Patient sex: M
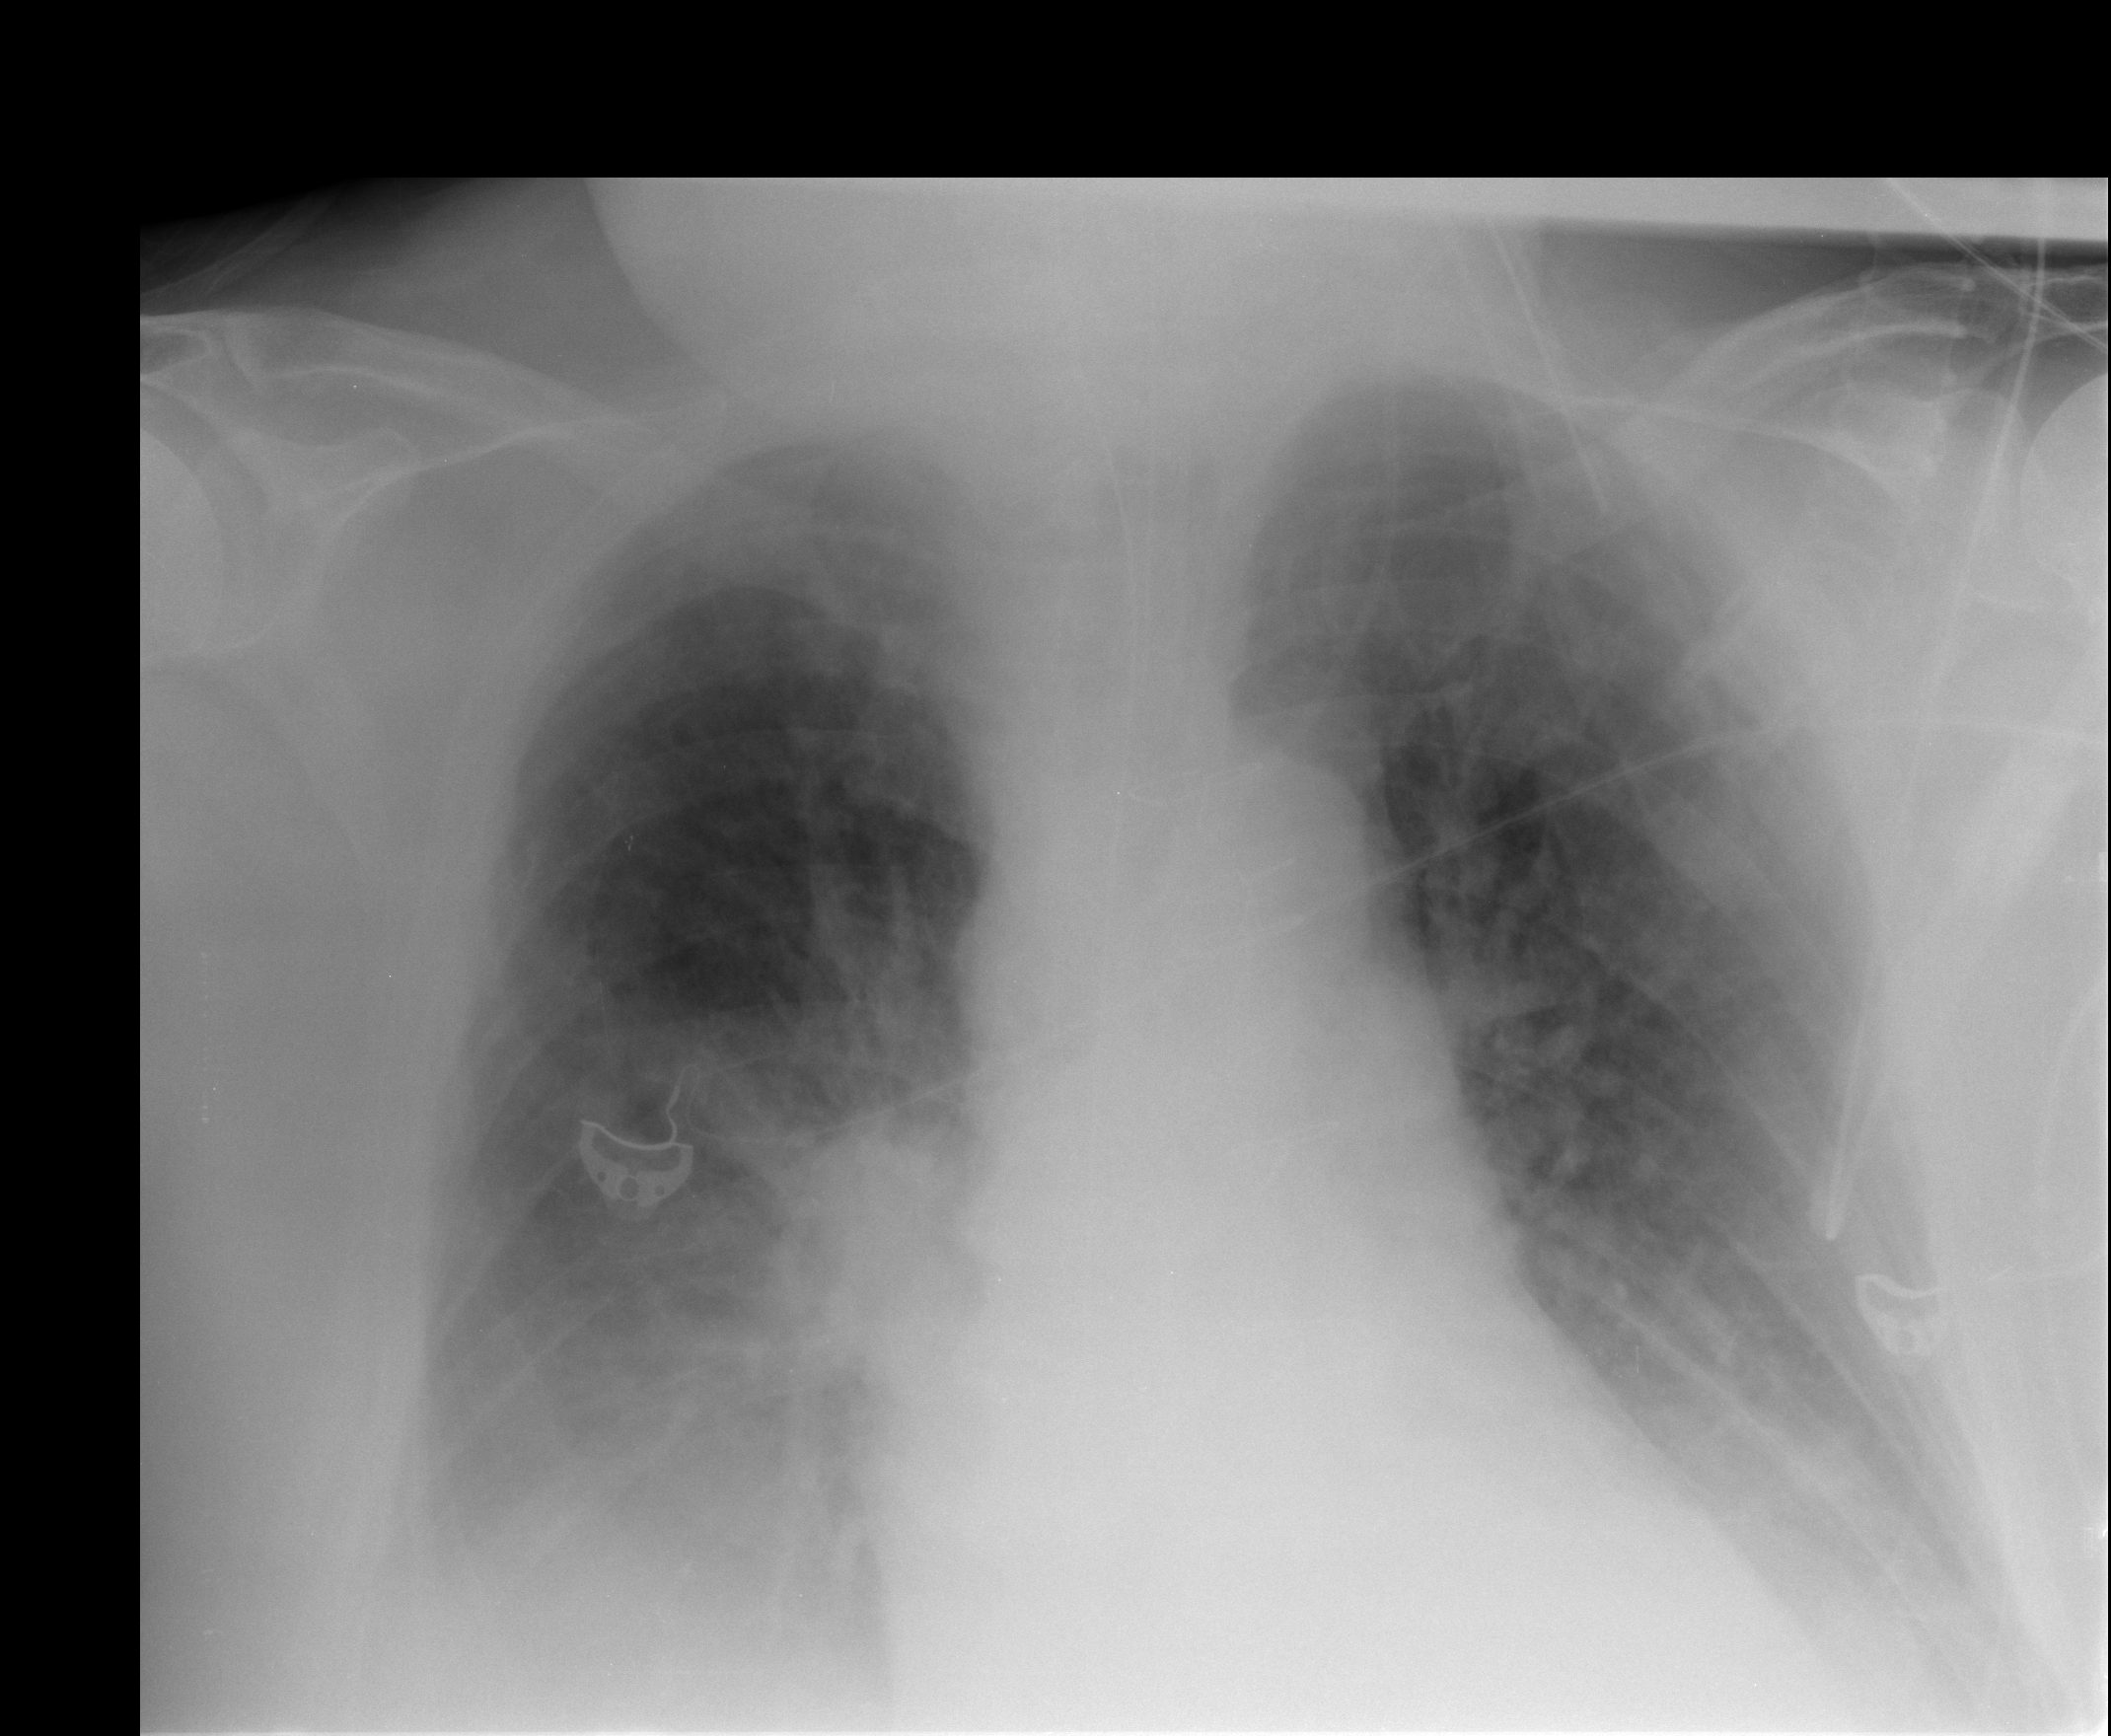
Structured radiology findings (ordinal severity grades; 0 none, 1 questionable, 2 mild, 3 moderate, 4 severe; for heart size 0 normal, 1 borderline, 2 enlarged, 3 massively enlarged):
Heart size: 2
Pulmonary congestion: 2
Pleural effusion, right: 3
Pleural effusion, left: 2
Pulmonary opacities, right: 1
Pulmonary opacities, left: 1
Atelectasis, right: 0
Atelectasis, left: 0